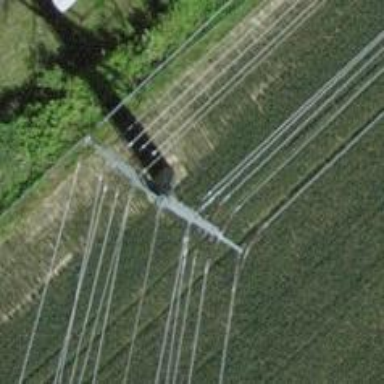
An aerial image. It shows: Three cables of power line.